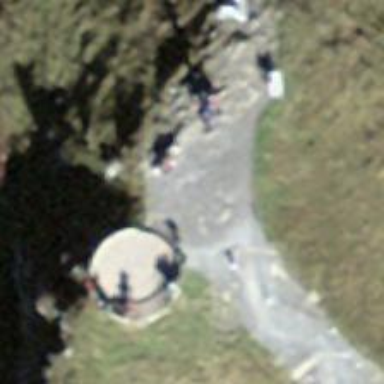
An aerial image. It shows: Bench.